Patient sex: F
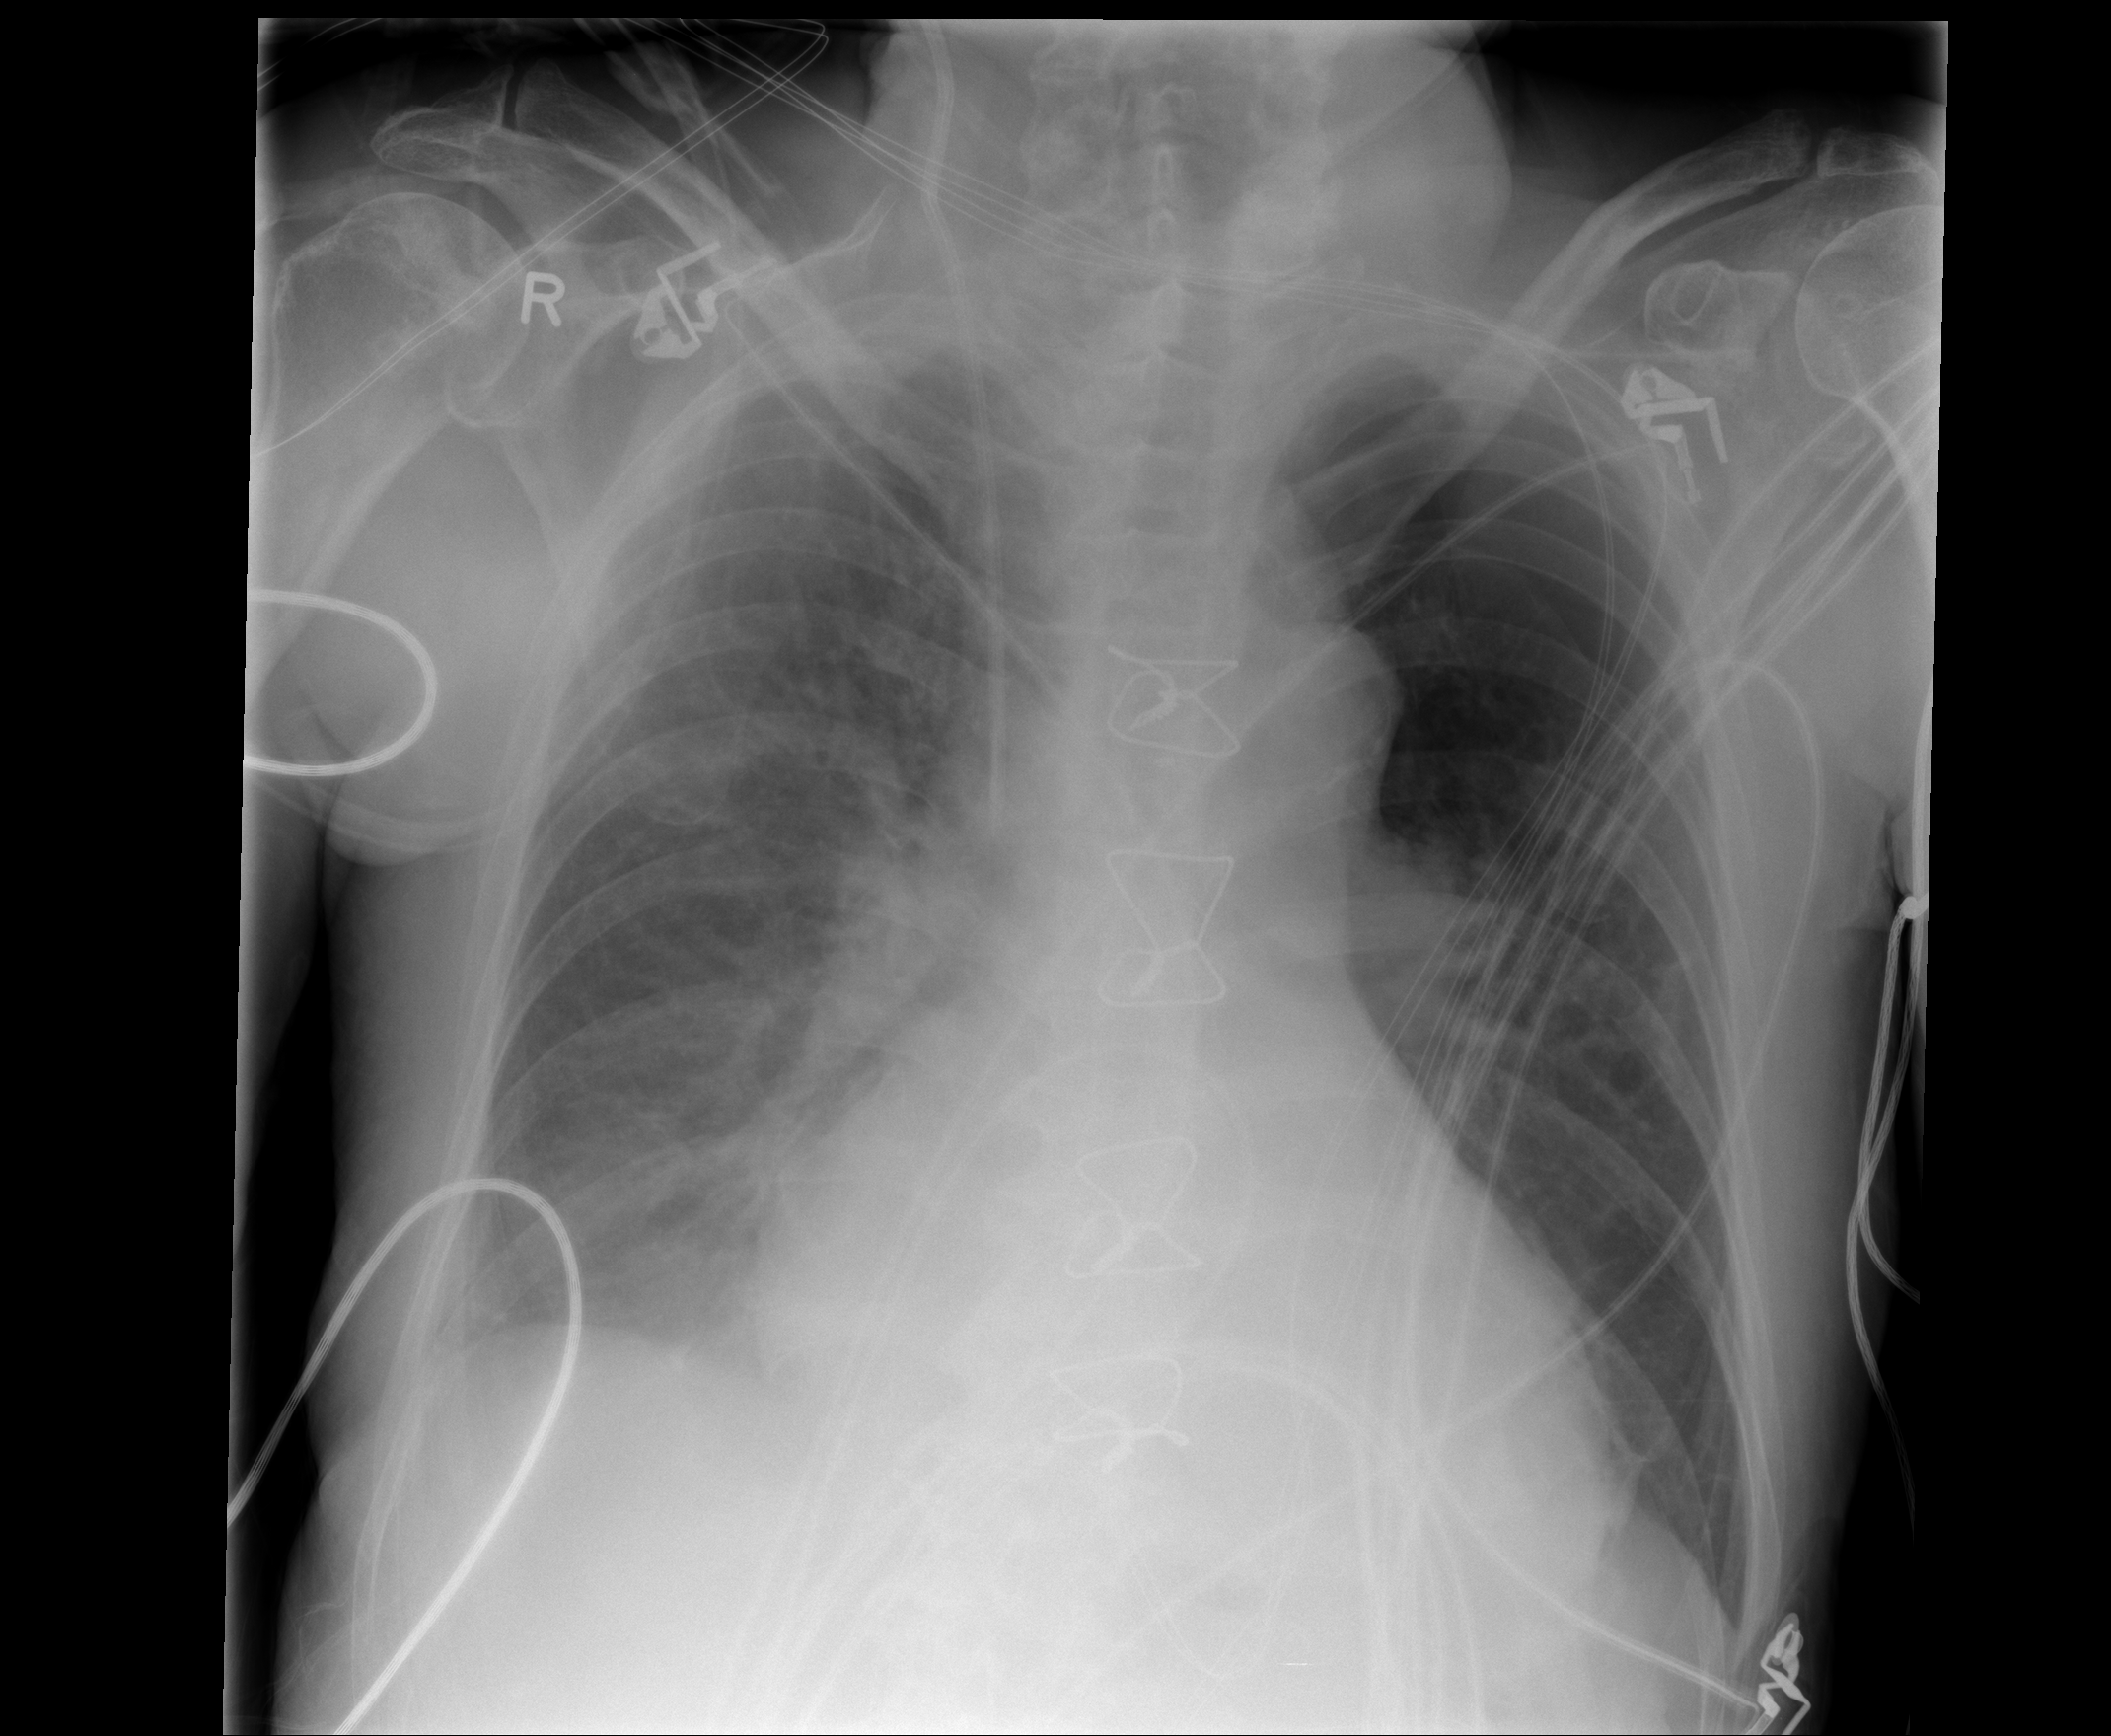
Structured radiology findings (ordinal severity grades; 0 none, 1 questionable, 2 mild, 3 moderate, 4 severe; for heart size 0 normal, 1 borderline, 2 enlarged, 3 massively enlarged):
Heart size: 0
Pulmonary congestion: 0
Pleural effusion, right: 2
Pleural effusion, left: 0
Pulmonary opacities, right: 1
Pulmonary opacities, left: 0
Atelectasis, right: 2
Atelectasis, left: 0